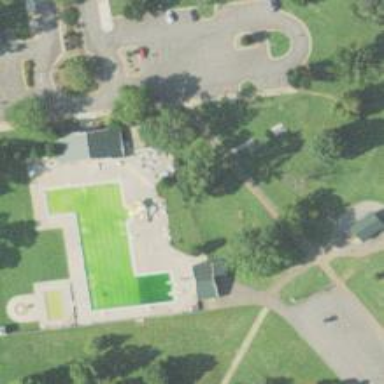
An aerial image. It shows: Water slide attraction.